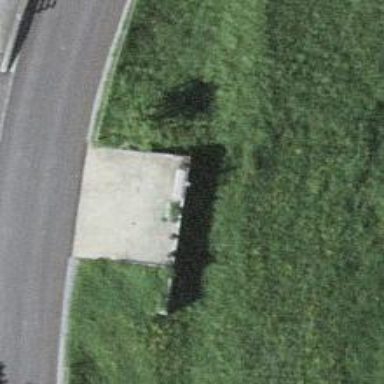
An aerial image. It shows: Bench for seating.